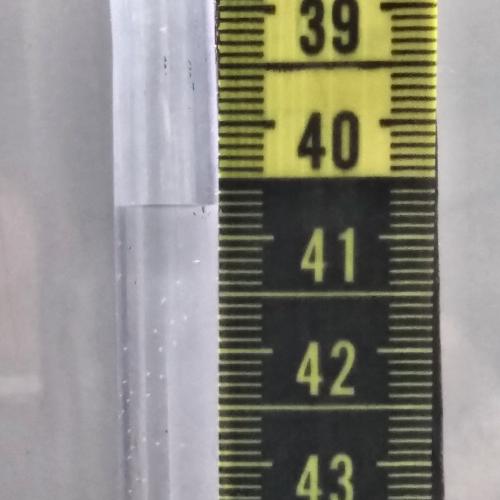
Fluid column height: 40.7 cm